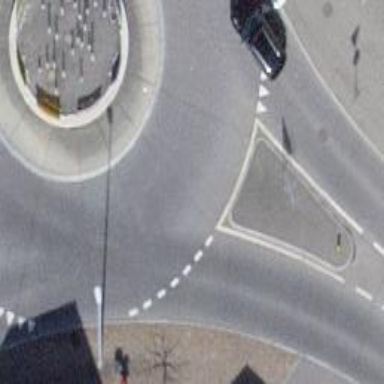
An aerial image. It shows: Road with "give way" sign.